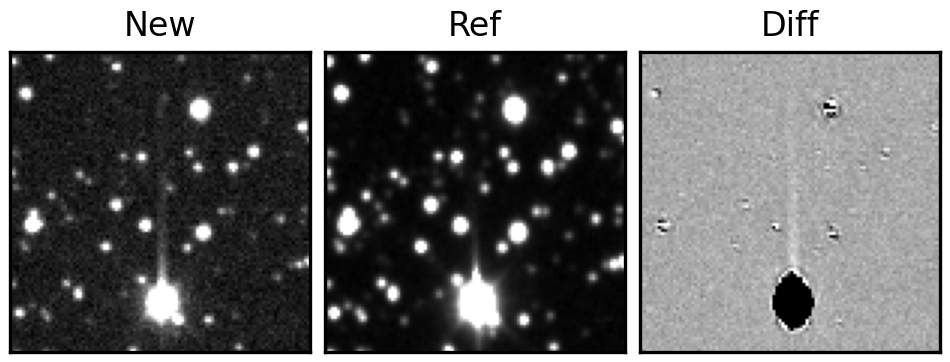
Label: bogus